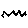
Label: zigzag